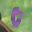
Label: 0